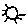
Label: sun